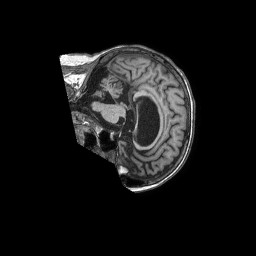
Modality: T1w
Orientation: sagittal
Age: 83
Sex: female
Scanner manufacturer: philips
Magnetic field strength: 1.5 T
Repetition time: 0.007183 s
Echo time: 0.003247 s